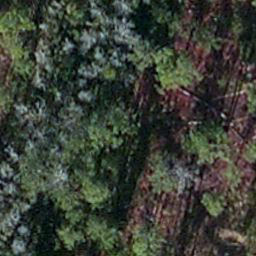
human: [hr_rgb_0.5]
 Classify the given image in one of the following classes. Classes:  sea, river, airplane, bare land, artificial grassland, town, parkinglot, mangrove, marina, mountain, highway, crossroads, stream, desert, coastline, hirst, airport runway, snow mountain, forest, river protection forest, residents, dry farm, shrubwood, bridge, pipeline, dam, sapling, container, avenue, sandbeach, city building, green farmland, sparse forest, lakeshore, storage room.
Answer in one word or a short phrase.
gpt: sapling